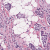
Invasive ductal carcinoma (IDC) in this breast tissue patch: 1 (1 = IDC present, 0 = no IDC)